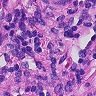
Metastatic tissue present: no